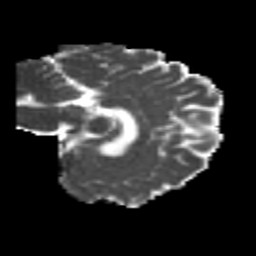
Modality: MD
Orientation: sagittal
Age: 26
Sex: female
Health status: healthy
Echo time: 0.074 s